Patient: sex M, age 32
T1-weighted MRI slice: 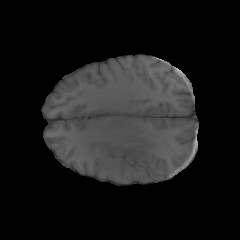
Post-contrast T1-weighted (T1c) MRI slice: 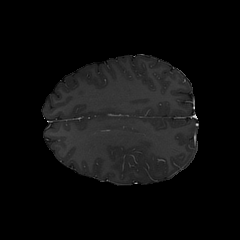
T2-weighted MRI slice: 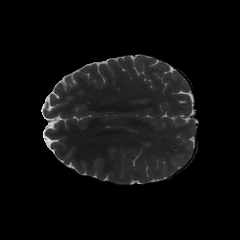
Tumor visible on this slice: yes
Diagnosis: Astrocytoma, IDH-mutant
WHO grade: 2